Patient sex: M
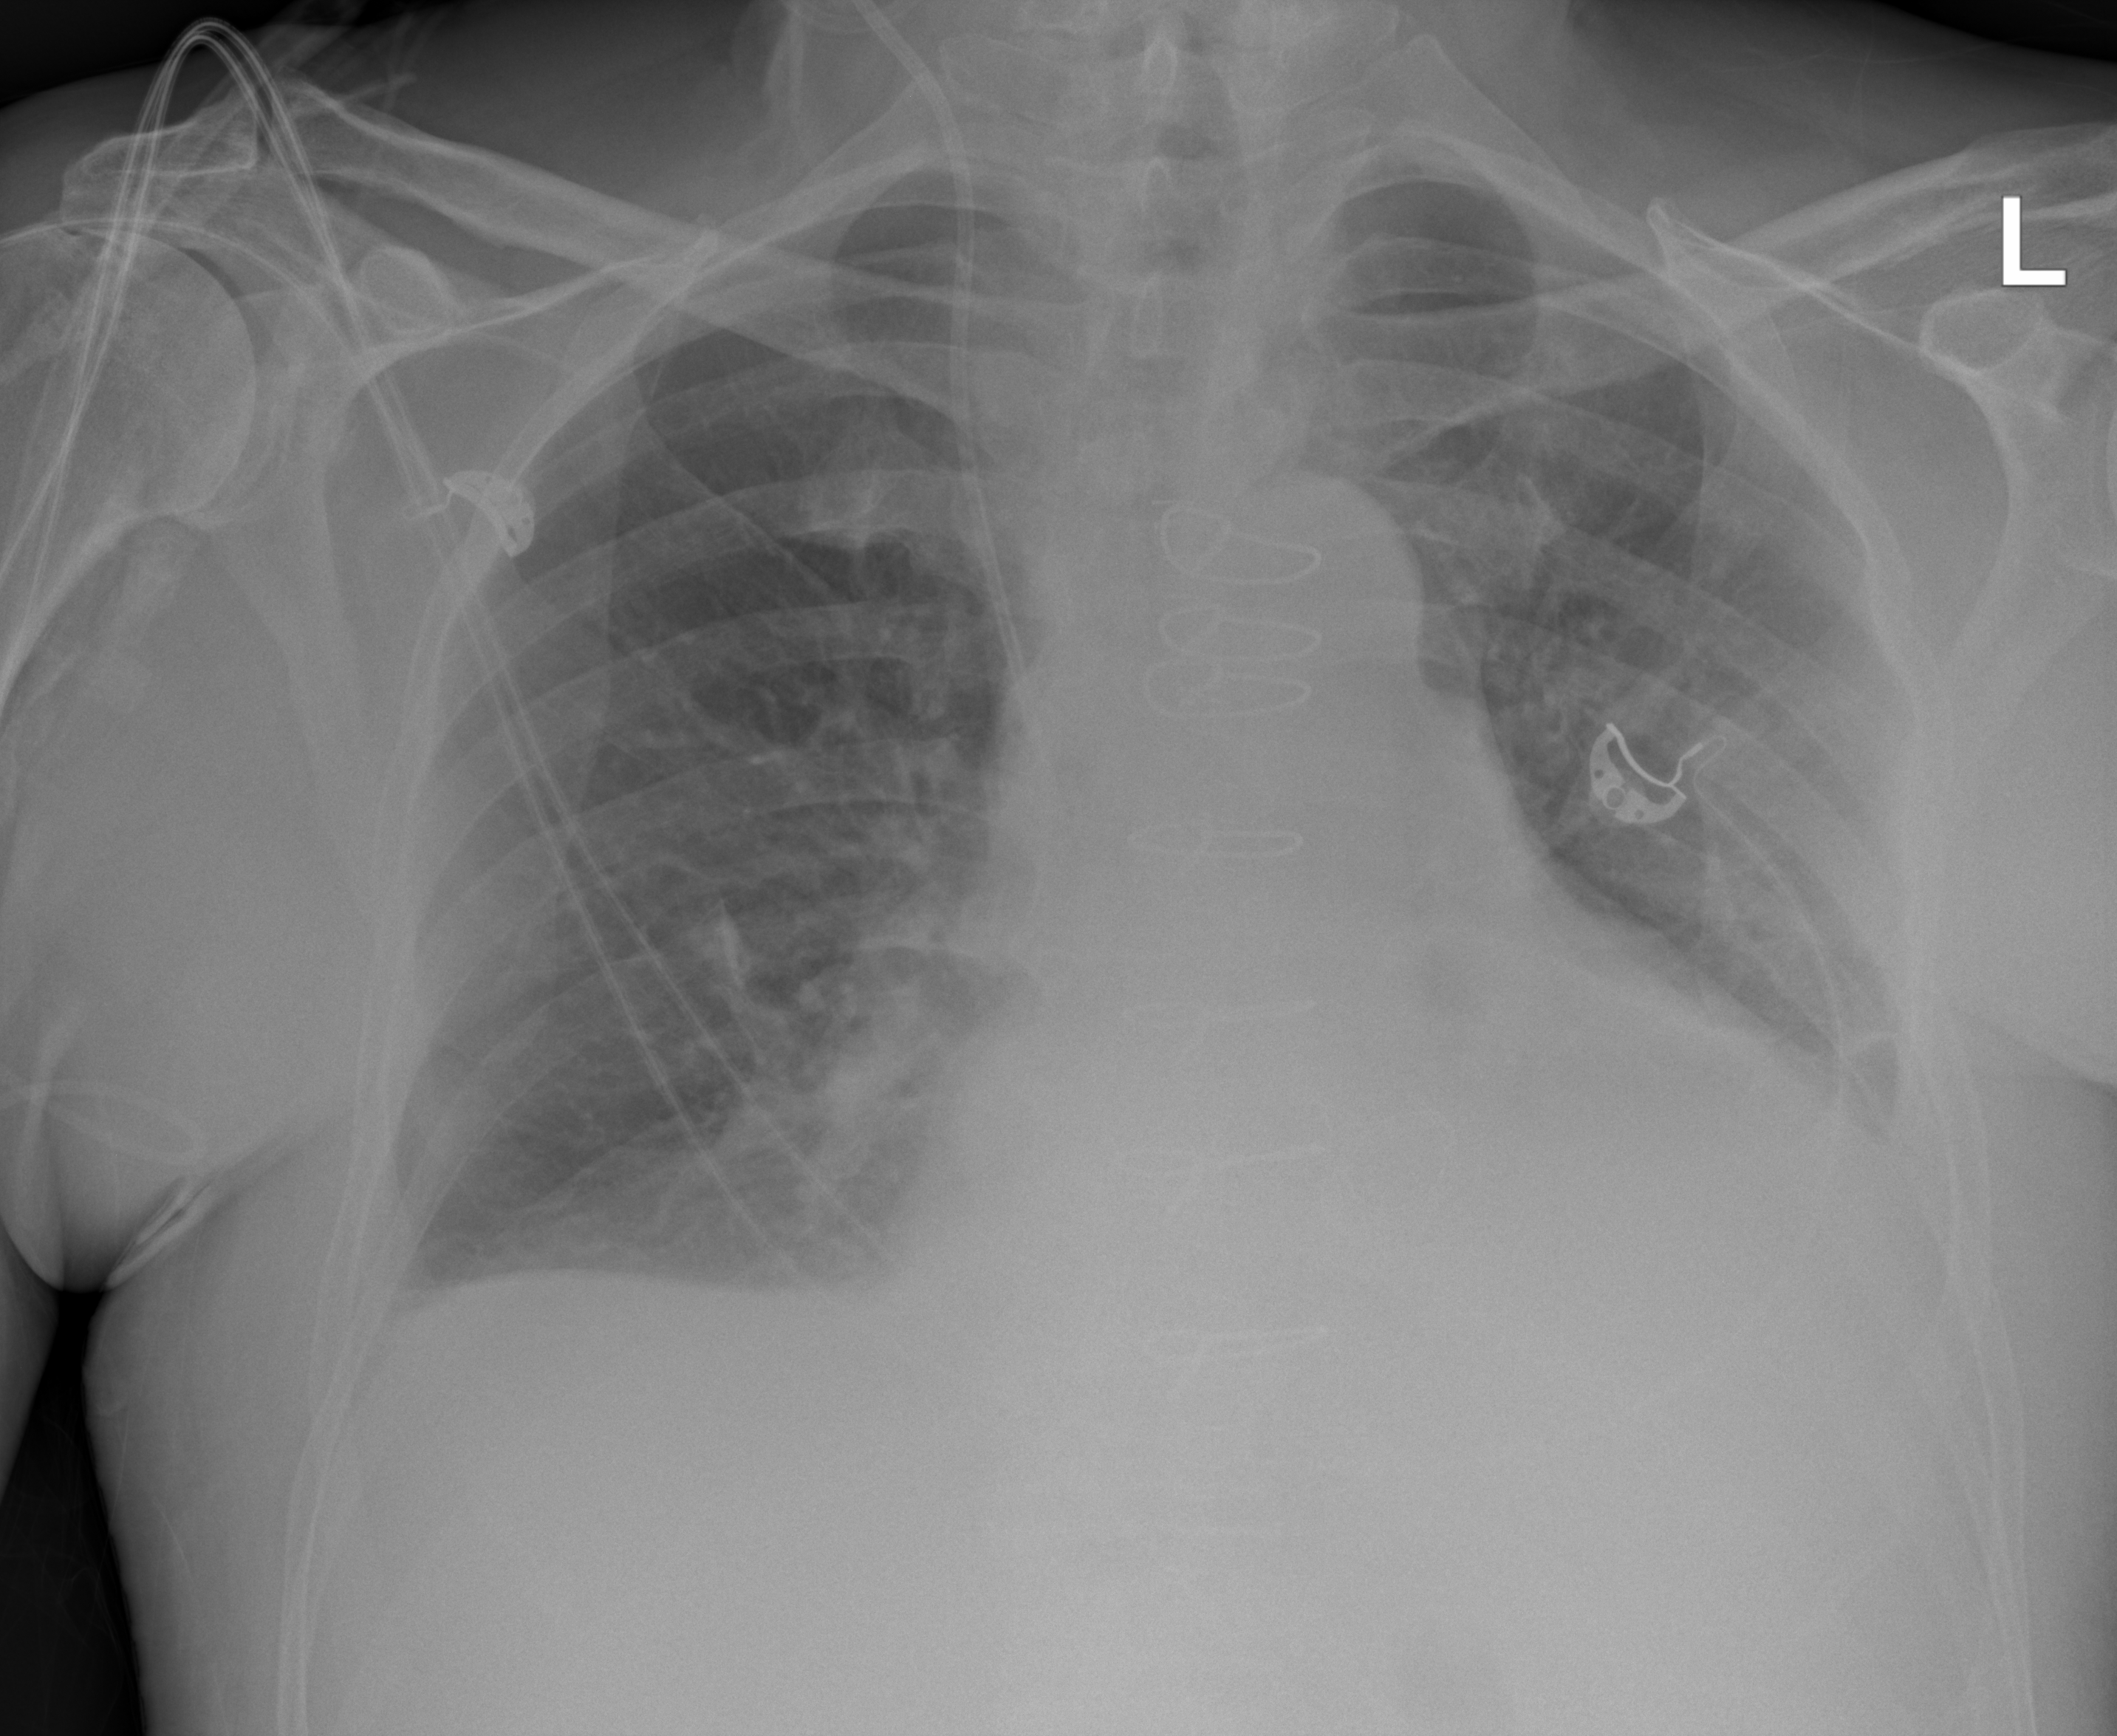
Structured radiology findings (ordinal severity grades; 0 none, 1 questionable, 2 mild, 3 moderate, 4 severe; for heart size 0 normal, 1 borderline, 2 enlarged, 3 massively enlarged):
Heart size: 2
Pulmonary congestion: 0
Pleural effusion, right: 0
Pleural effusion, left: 2
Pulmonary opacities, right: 2
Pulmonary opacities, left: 2
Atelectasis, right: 2
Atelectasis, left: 3